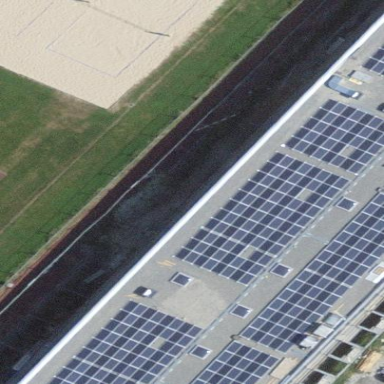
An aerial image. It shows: Solar power generator.